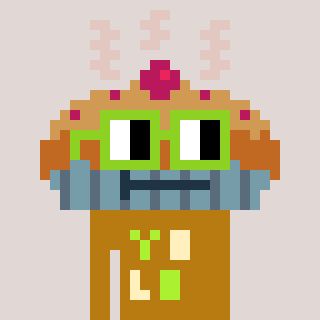
a pixel art character with square light green glasses, a pie-shaped head and a gold-colored body on a warm background